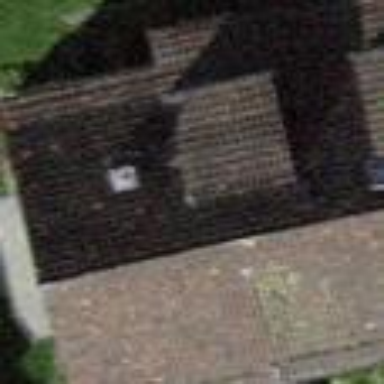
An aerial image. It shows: Building with pitched roof.